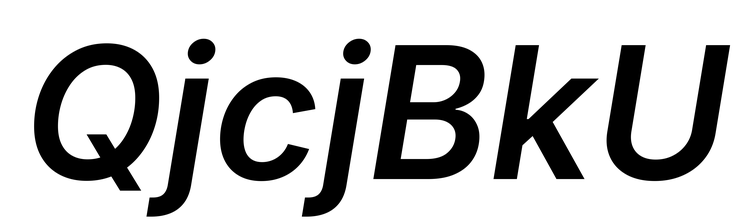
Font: Inter-Italic_SemiBold_Italic